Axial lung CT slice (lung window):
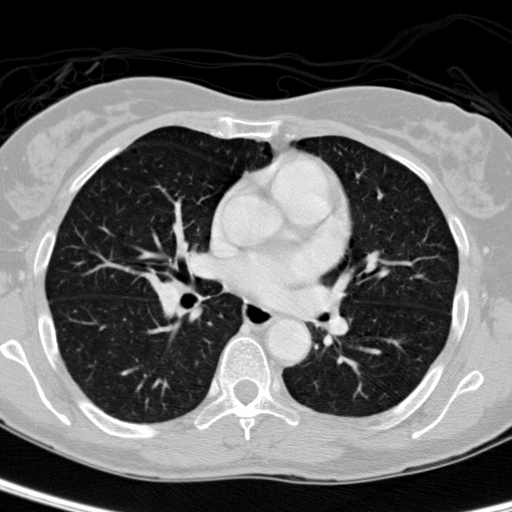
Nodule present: no